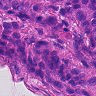
Metastatic tissue present: yes